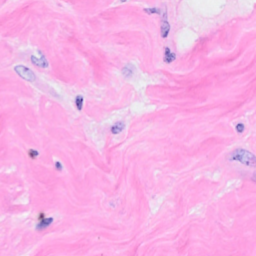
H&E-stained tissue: Breast